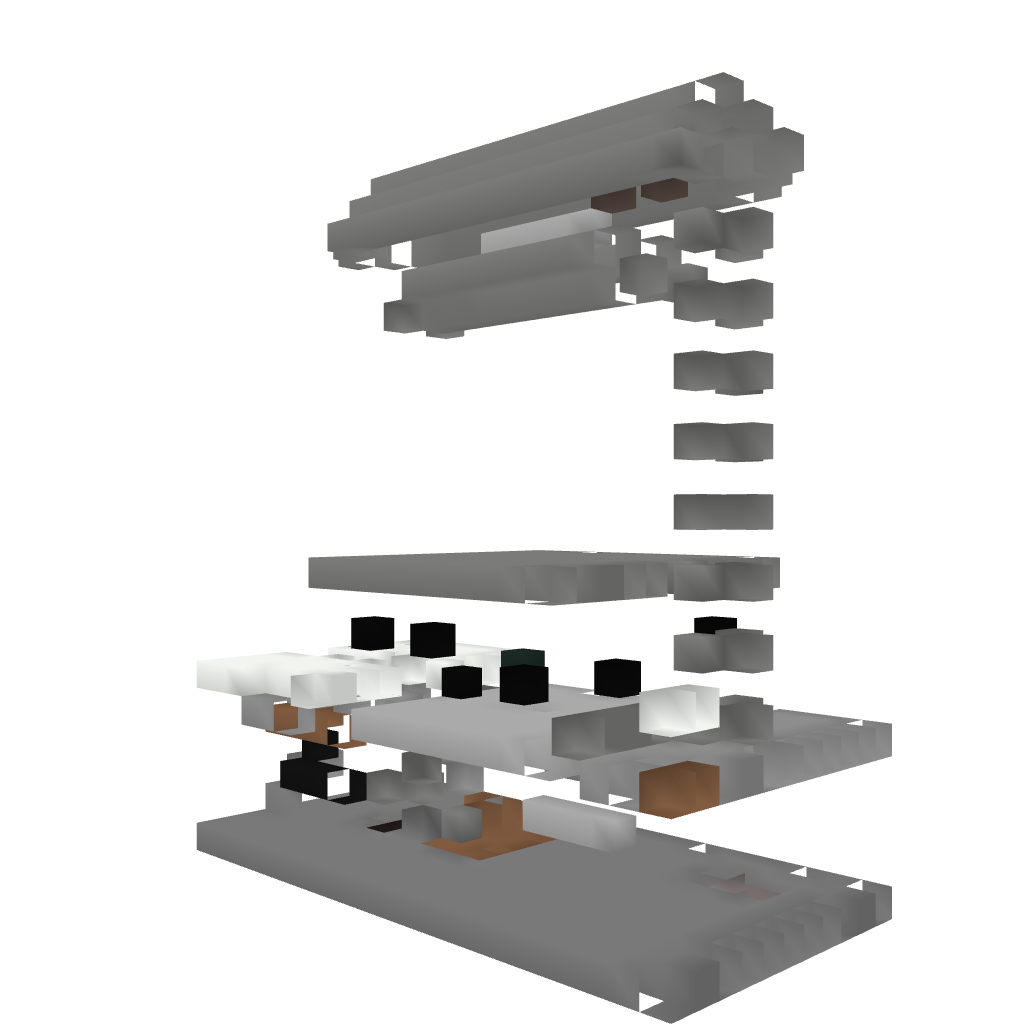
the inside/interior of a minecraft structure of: skeleton grinder